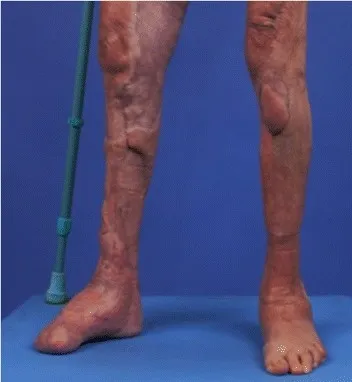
Appearance of a 55-year-old woman burn patient's legs at 6 months post-surgery, after the patient left the rehabilitation centre.
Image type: medical_photograph (skin_photograph)